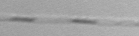
Label: Leptocylindrus